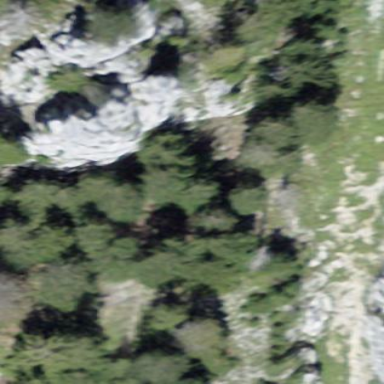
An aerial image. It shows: Landscape of bare rock.